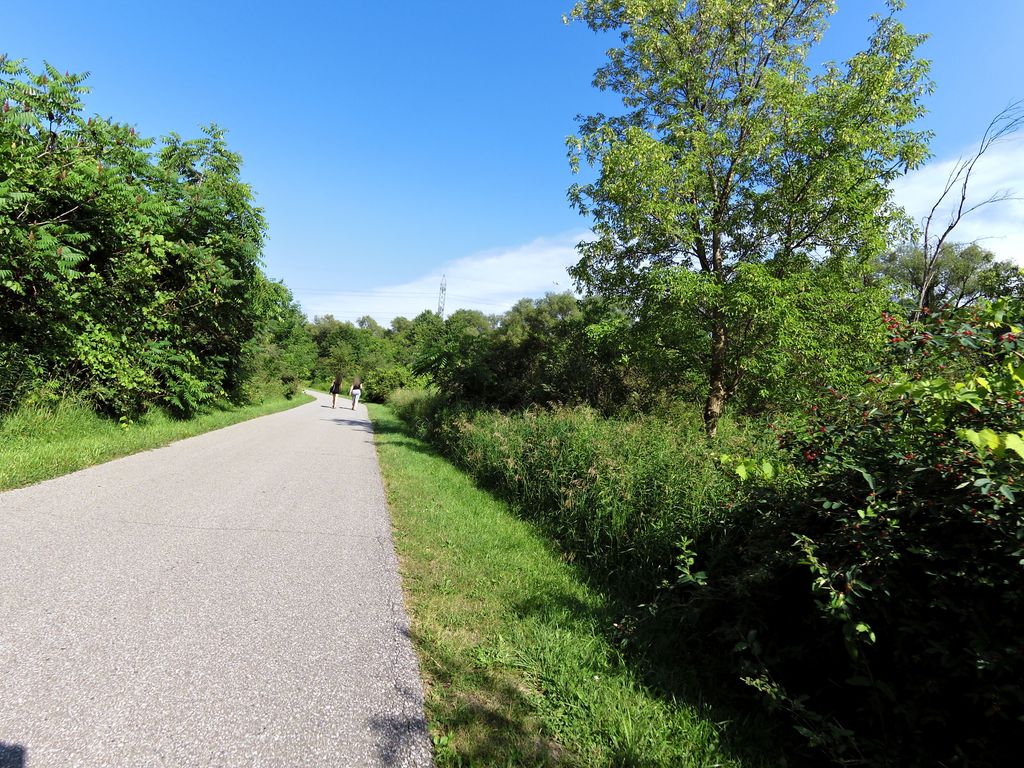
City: toronto